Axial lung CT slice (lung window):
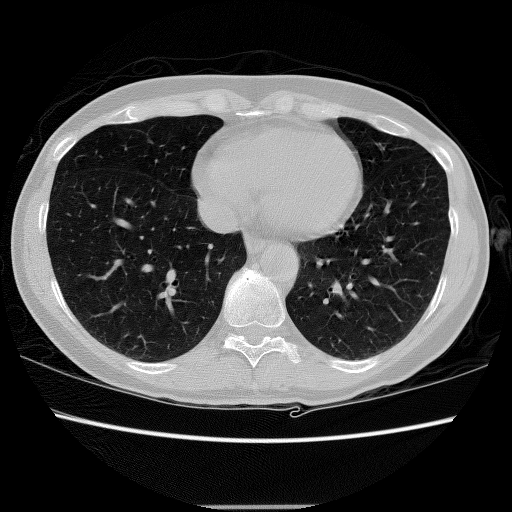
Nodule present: no